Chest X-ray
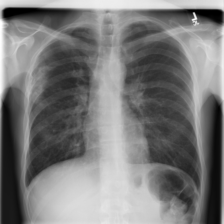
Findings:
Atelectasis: negative
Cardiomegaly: negative
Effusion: negative
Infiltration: negative
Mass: negative
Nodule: negative
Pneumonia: negative
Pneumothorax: negative
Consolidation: negative
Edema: negative
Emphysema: negative
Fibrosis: negative
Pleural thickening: negative
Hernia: negative